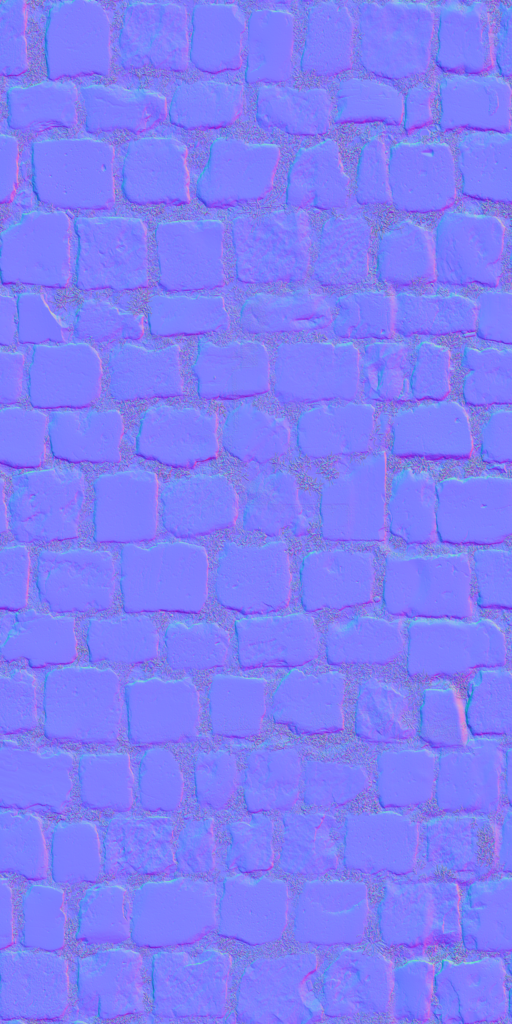
Texture map type: NormalGL